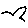
Label: bird